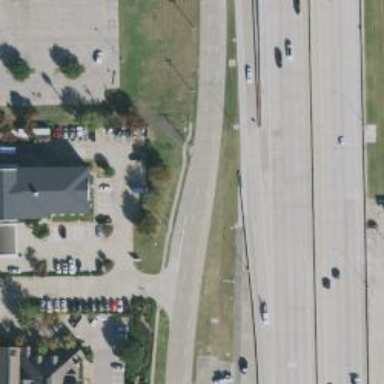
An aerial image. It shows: Secondary road with frontage road alongside.